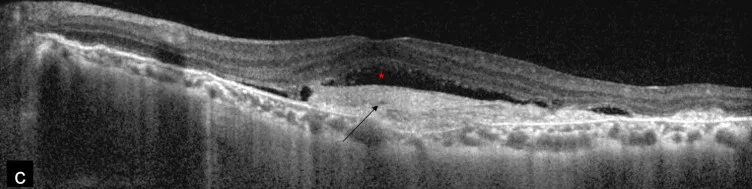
Spectral domain optical coherence tomography SD-OCT (c) showed CNV (black arrow) with subretinal fluid (red star).
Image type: ophthalmic_imaging (oct)